【题型】解答题　【知识点】立体几何　【难度】easy
如图，已知 \(\triangle ABC\) 中，\(AD\) 是边 \(BC\) 上的高，以 \(AD\) 为折痕折叠 \(\triangle ABC\)，使 \(\angle BDC\) 为直角，求证：
\vspace{2em}
\noindent
平面 \(ABD \perp\) 平面 \(BDC\)，平面 \(ADC \perp\) 平面 \(ABD\).

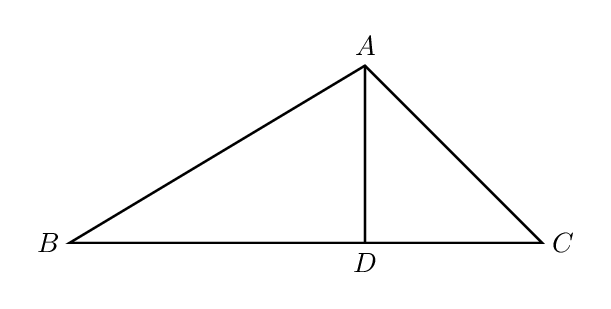
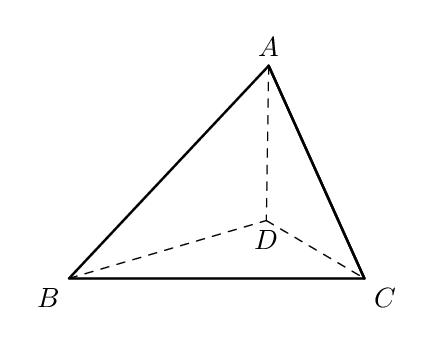
【解答】
\noindent
【答案】证明见解析
\vspace{1em}
\noindent
【分析】利用线面垂直与面面垂直的判定定理证明即可。
\vspace{1em}
\noindent
【详解】
因为 \(AD \perp BD\)，\(AD \perp DC\)，\(BD \cap DC = D\)，\(BD, DC \subset\) 平面 \(BDC\)，\\
所以 \(AD \perp\) 平面 \(BDC\)；\\
因为 \(AD \subset\) 平面 \(ABD\)，所以平面 \(ABD \perp\) 平面 \(BDC\)；\\
已知 \(\angle BDC\) 为直角，所以 \(BD \perp DC\)，\\
又 \(AD \perp BD\)，\(AD \cap DC = D\)，\(AD, DC \subset\) 平面 \(ADC\)，\\
因此 \(BD \perp\) 平面 \(ADC\)，\\
因为 \(BD \subset\) 平面 \(ABD\)，所以平面 \(ADC \perp\) 平面 \(ABD\)。